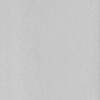
Label: dusty